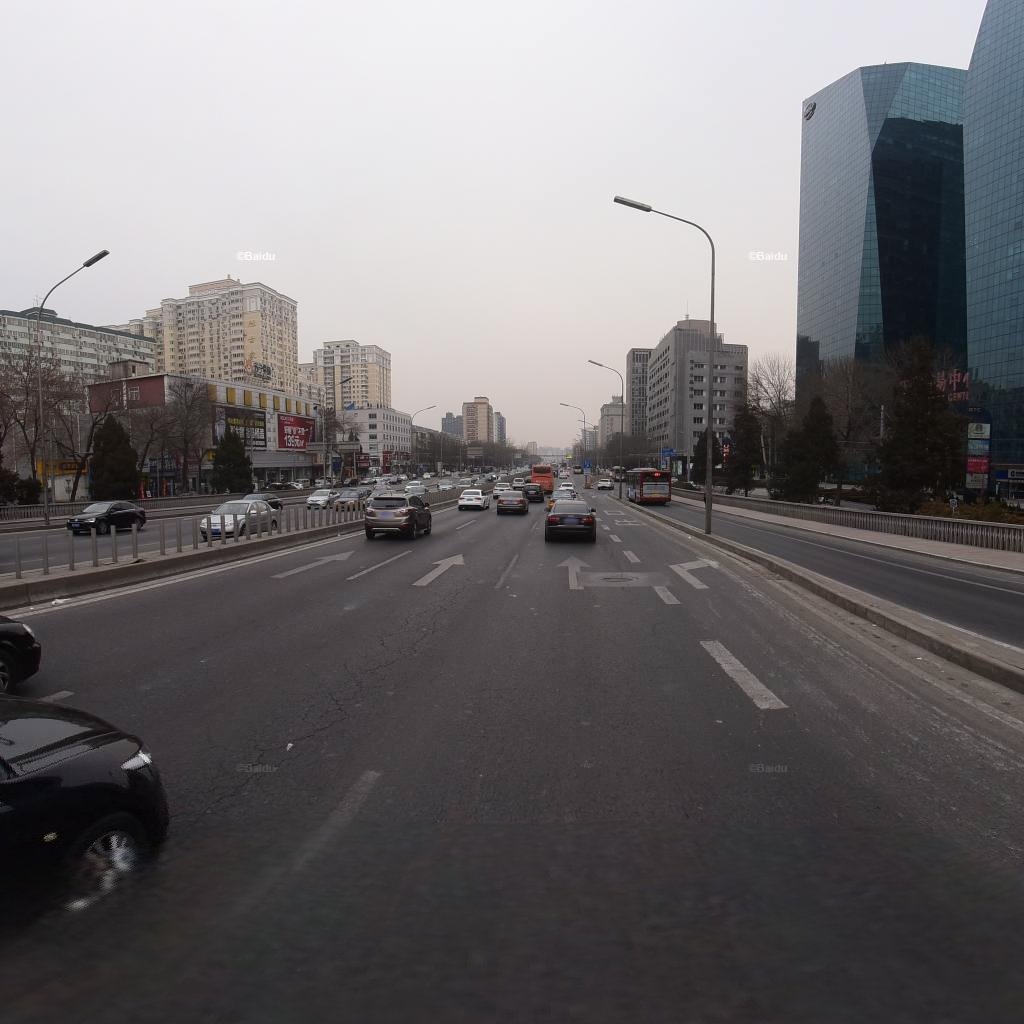
Region: Dongcheng
Road damage annotations: alligator crack, manhole cover